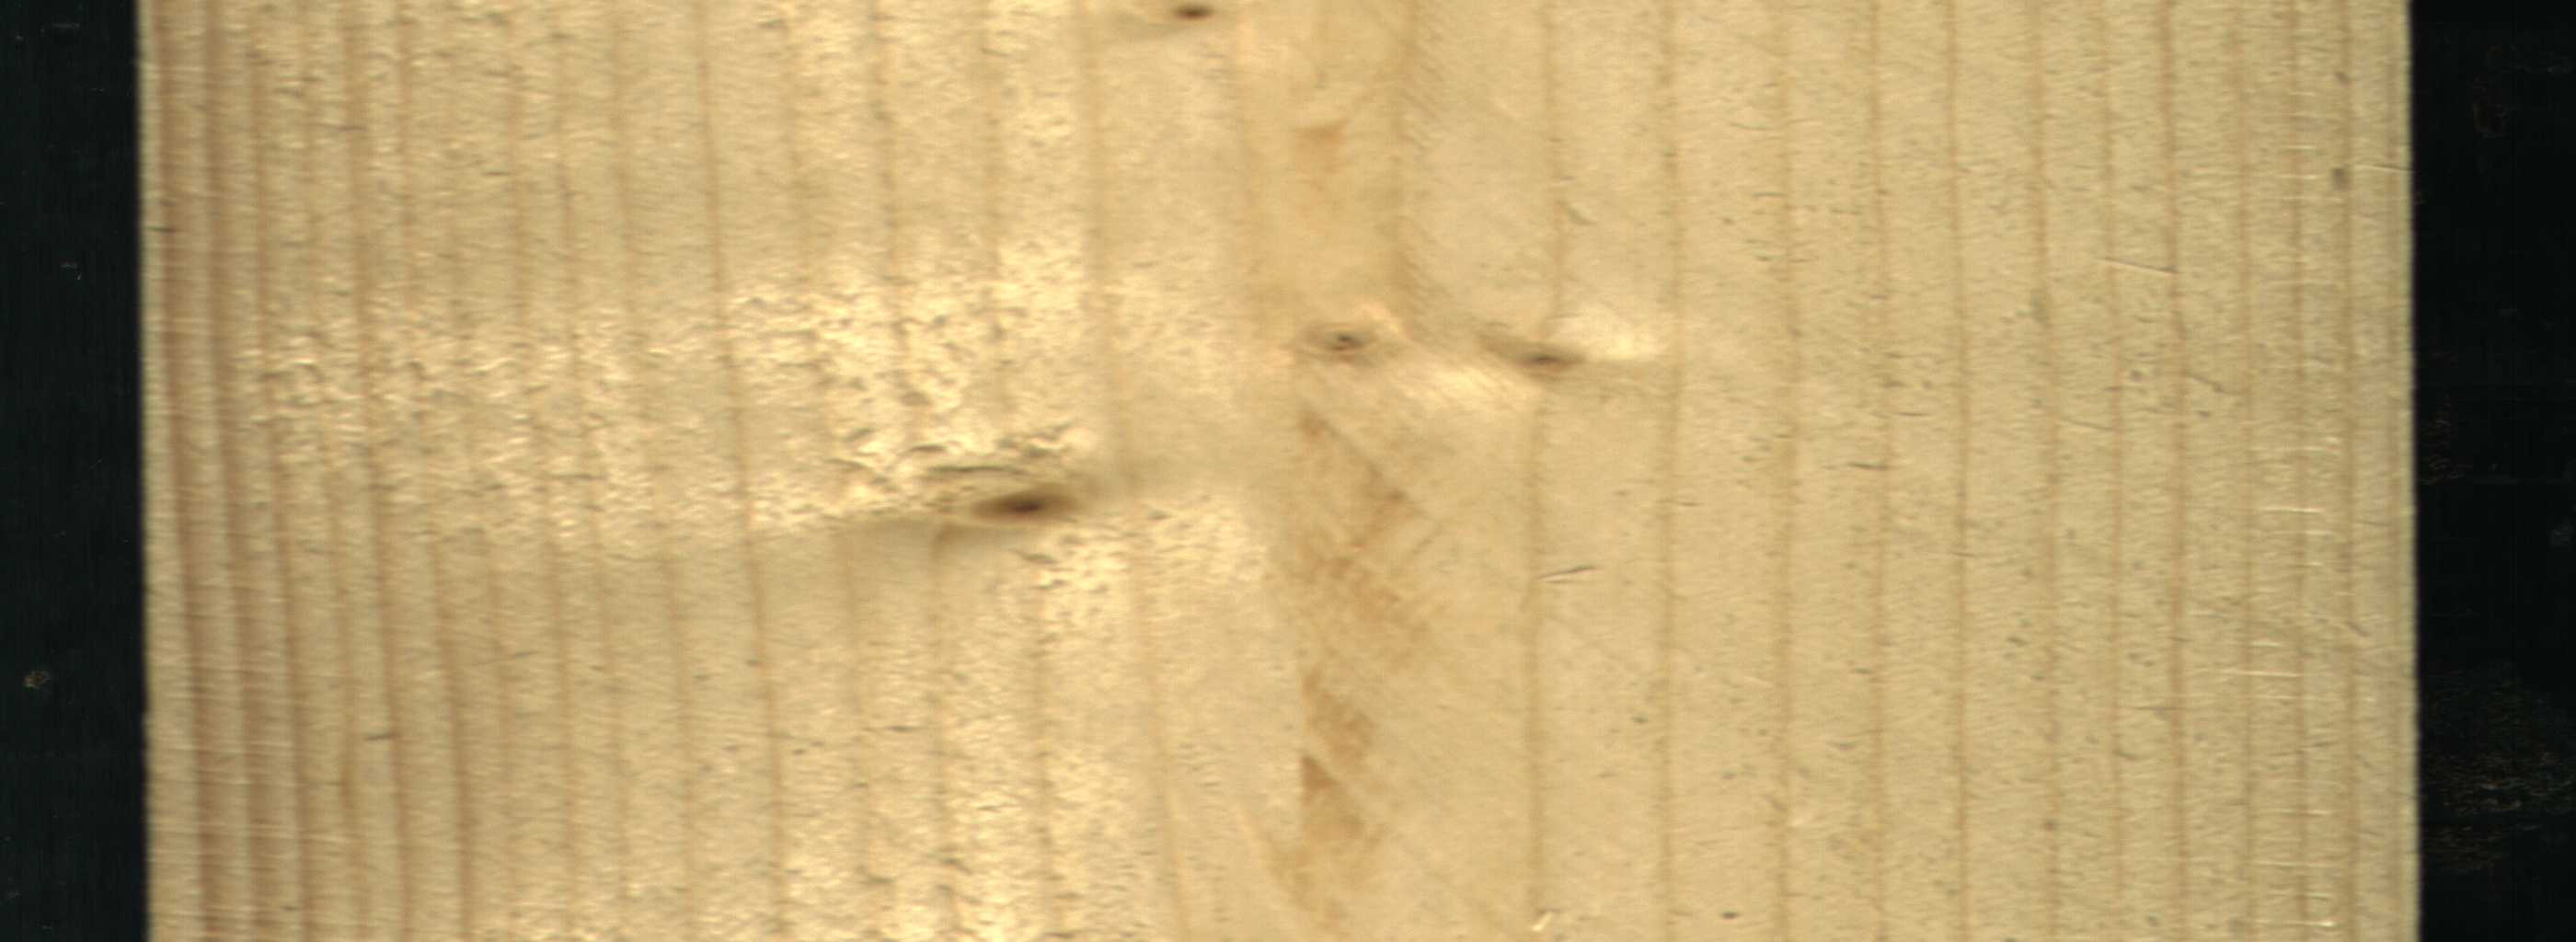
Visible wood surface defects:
Live_Knot
Live_Knot
Live_Knot